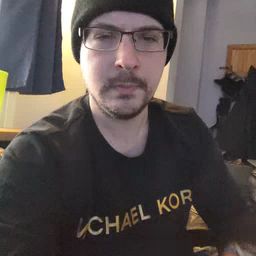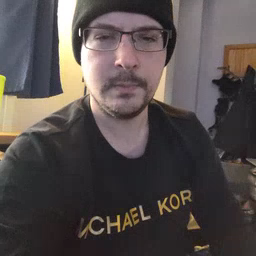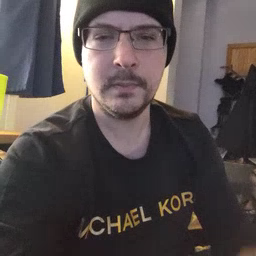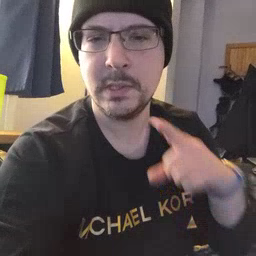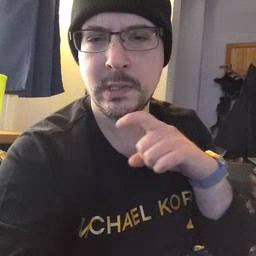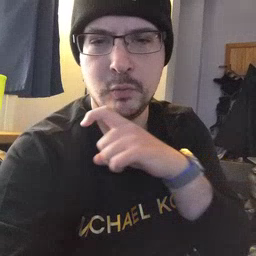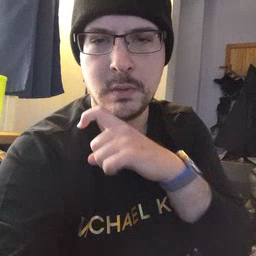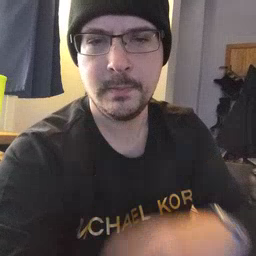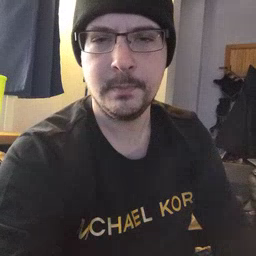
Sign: cereal